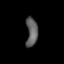
Tissue: lung
Cell type: Epithelial cells
Senescence score: 0.5435
Nuclear area (px): 329
Mean DAPI intensity: 93.498